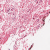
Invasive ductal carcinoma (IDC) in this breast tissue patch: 0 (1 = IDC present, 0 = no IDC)